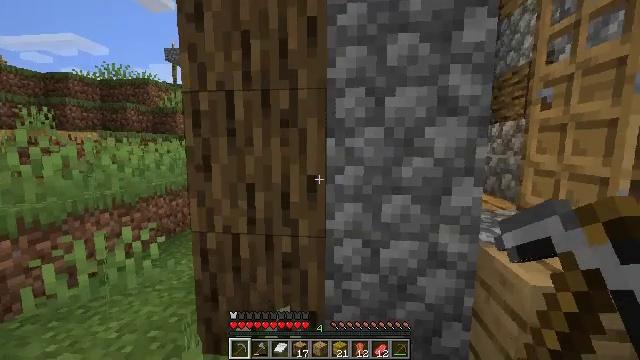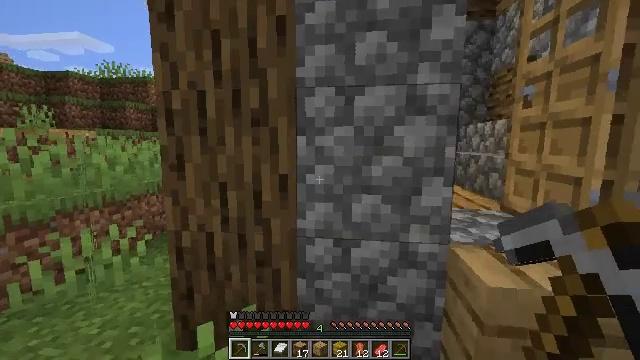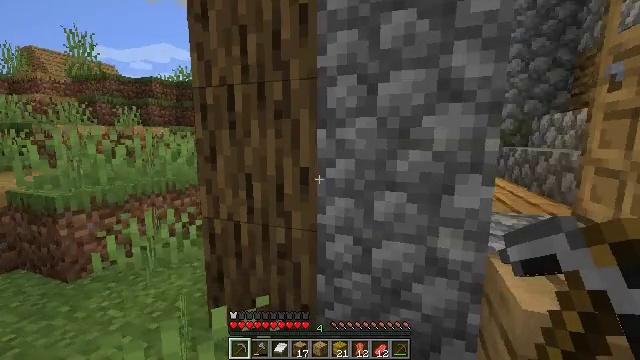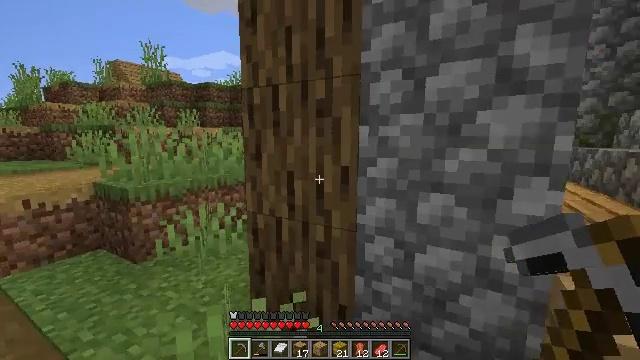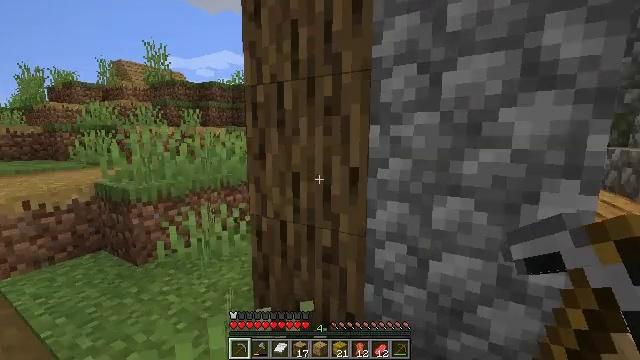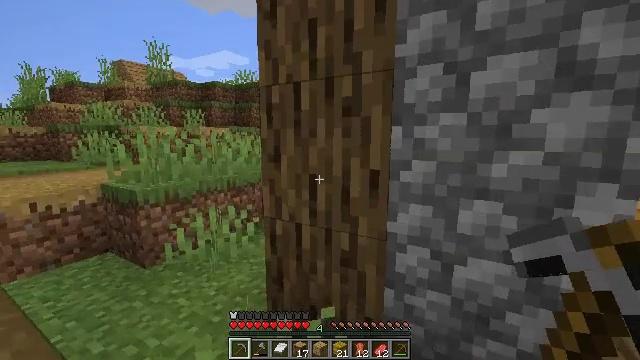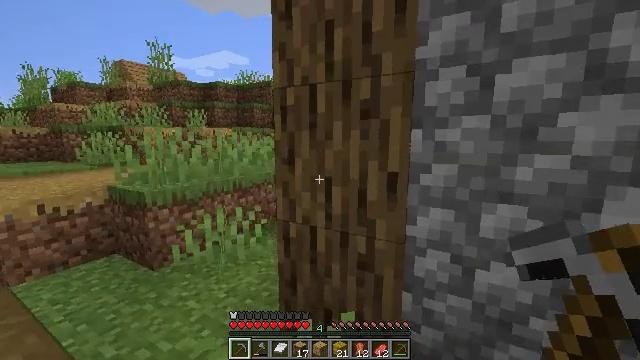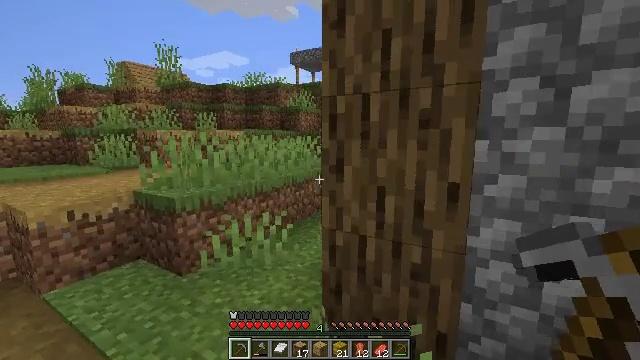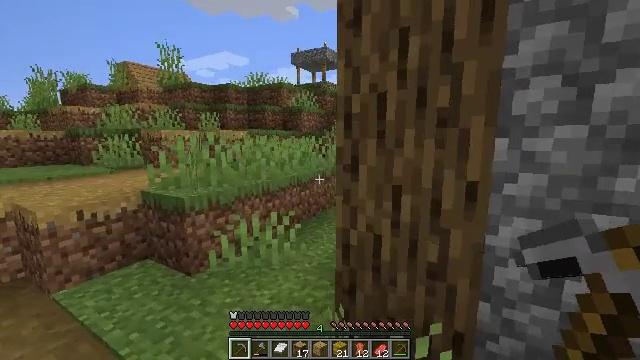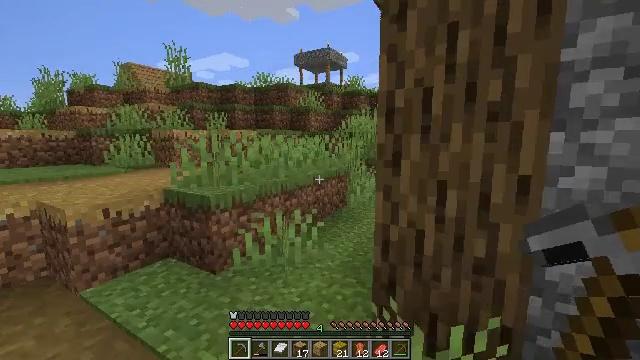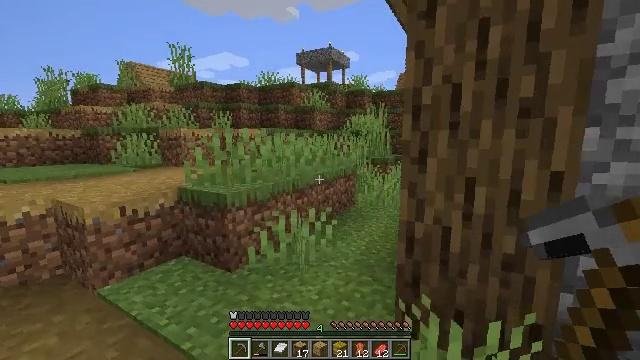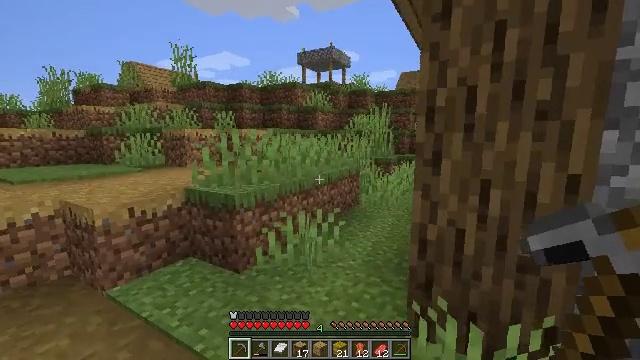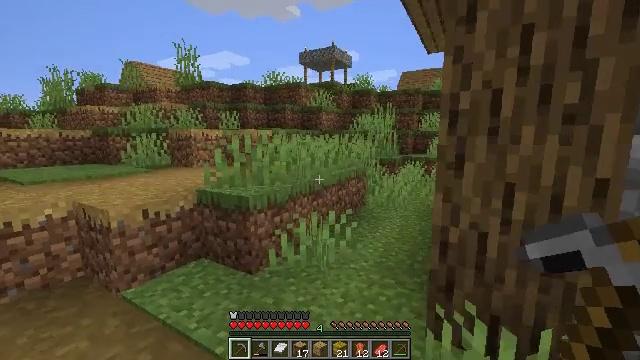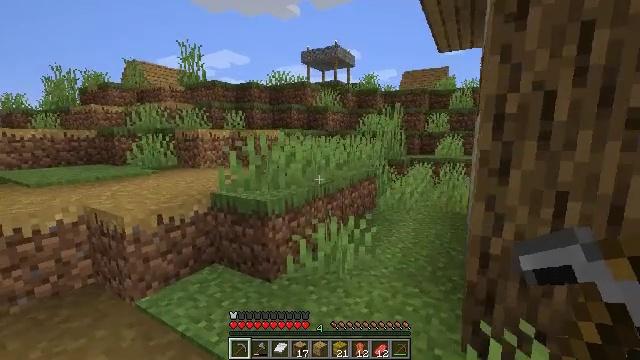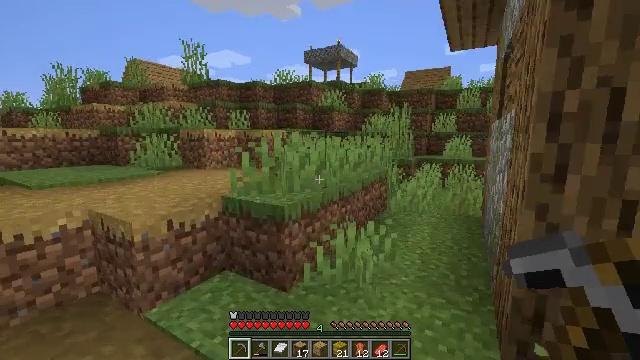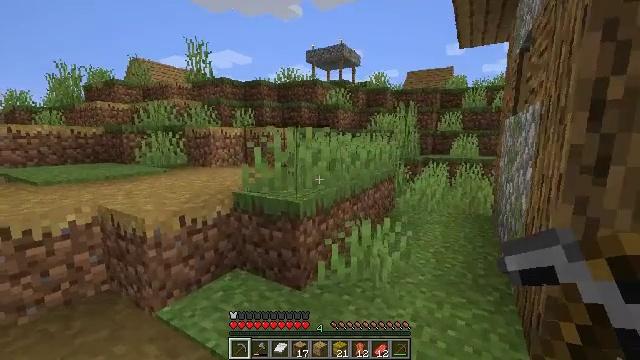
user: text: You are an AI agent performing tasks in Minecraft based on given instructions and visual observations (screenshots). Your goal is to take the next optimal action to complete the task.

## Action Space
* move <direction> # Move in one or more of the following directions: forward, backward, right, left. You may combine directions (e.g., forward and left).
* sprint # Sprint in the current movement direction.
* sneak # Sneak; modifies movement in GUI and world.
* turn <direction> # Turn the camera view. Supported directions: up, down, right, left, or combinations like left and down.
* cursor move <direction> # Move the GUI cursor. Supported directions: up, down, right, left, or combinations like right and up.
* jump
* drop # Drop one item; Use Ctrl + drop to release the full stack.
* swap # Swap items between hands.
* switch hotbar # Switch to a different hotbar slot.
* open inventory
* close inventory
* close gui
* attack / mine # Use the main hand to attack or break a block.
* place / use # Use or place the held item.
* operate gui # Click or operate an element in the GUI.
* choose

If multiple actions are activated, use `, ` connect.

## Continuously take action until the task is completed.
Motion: motion action
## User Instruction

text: Collect clay by holding down the left mouse button.
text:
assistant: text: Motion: move right
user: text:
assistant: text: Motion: move forward and move right, turn left
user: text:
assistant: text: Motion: move forward and move left, turn left
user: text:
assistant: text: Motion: move left
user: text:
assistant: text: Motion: move left
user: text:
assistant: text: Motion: move left
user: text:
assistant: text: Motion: move left
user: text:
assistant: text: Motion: move left
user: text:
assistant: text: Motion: move left
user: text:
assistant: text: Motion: move left
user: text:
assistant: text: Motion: move left
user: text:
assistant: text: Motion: move forward and move left
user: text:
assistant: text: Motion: move forward and move left
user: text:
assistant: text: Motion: move forward and move left
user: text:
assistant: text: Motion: move left
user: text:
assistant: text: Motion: move forward and move left, turn left
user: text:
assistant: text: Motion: move forward and move left, turn left
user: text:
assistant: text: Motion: move forward and move left, turn left
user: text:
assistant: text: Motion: move forward and move left, turn left
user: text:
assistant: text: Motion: move forward and move left, turn left
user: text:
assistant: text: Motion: move forward and move left
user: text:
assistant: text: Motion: move forward and move left
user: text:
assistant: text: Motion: move forward and move left
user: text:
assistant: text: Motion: move forward and move left
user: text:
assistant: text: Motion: move forward and move left, turn left
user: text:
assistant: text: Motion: move forward and move left, turn left, jump
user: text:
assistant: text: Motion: move forward, turn left and up, jump
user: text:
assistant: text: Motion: move forward, jump
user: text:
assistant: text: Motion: move forward, jump
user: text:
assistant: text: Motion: move forward, jump